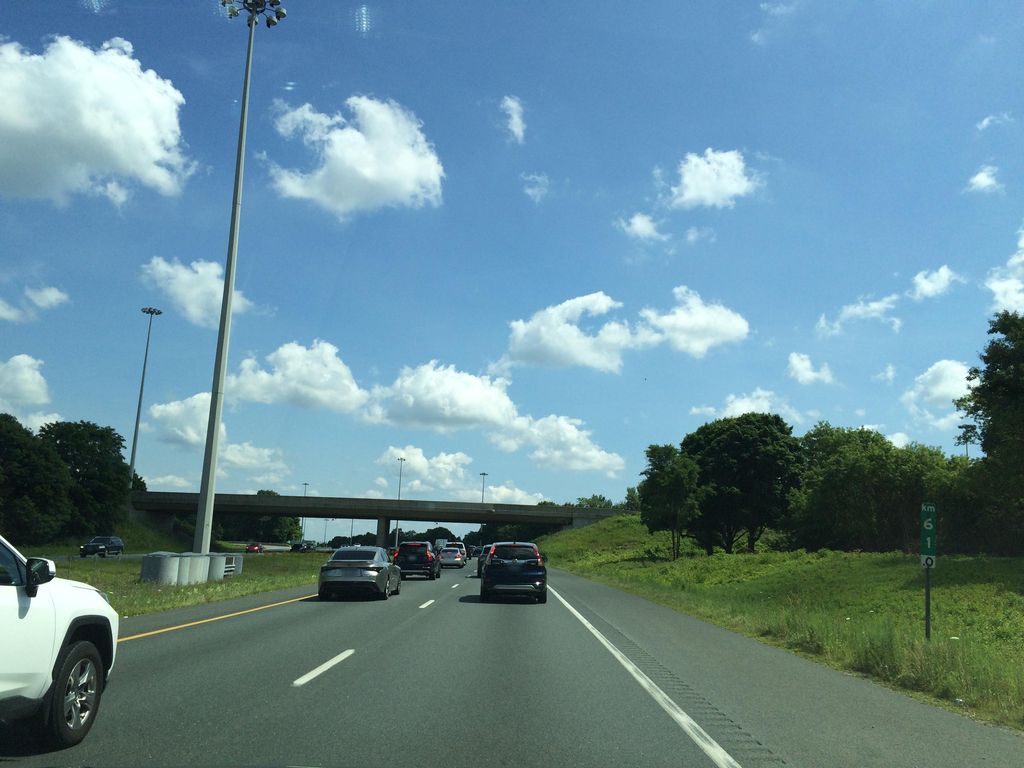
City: hamilton